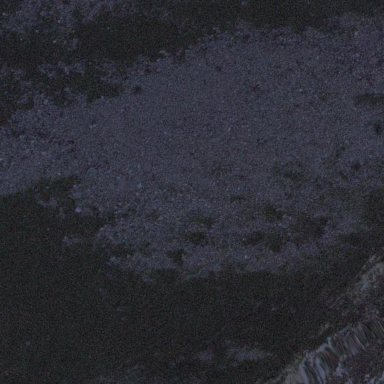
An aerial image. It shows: Natural scree.